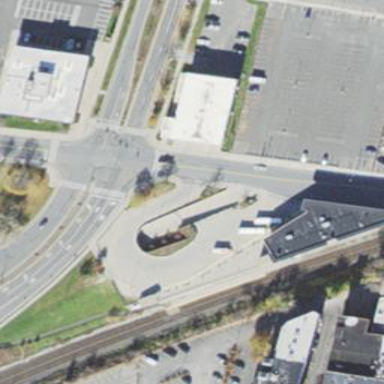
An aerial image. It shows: Bus station which is also public transport station.